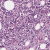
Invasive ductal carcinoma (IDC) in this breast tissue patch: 1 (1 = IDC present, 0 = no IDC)